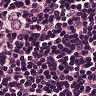
Metastatic tissue present: yes